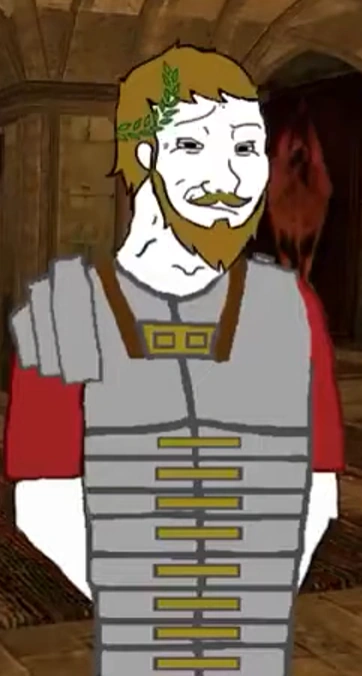
Label: 5_Wojak_with_Background